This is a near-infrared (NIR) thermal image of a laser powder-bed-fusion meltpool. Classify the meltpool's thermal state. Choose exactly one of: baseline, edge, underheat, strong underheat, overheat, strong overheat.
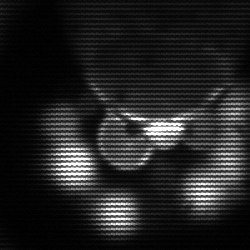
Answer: edge